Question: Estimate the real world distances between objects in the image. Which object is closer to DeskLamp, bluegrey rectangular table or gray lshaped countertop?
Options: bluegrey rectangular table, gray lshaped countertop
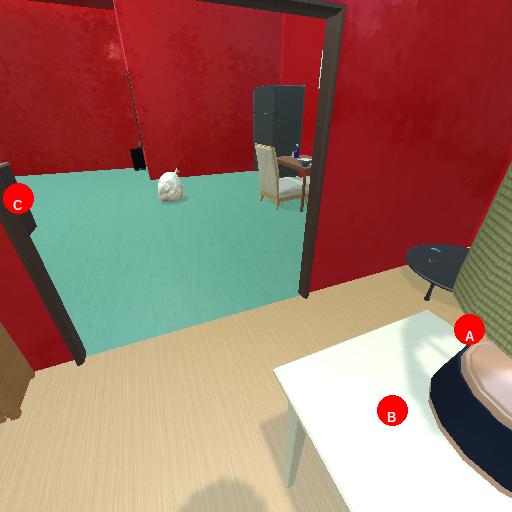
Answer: bluegrey rectangular table